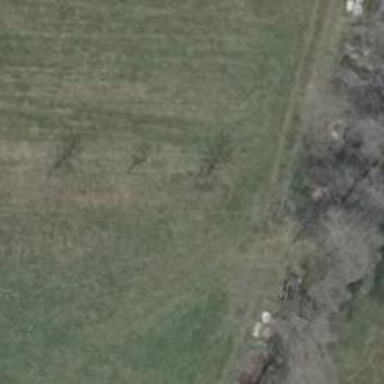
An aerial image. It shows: Row of deciduous broadleaved trees.